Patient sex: F
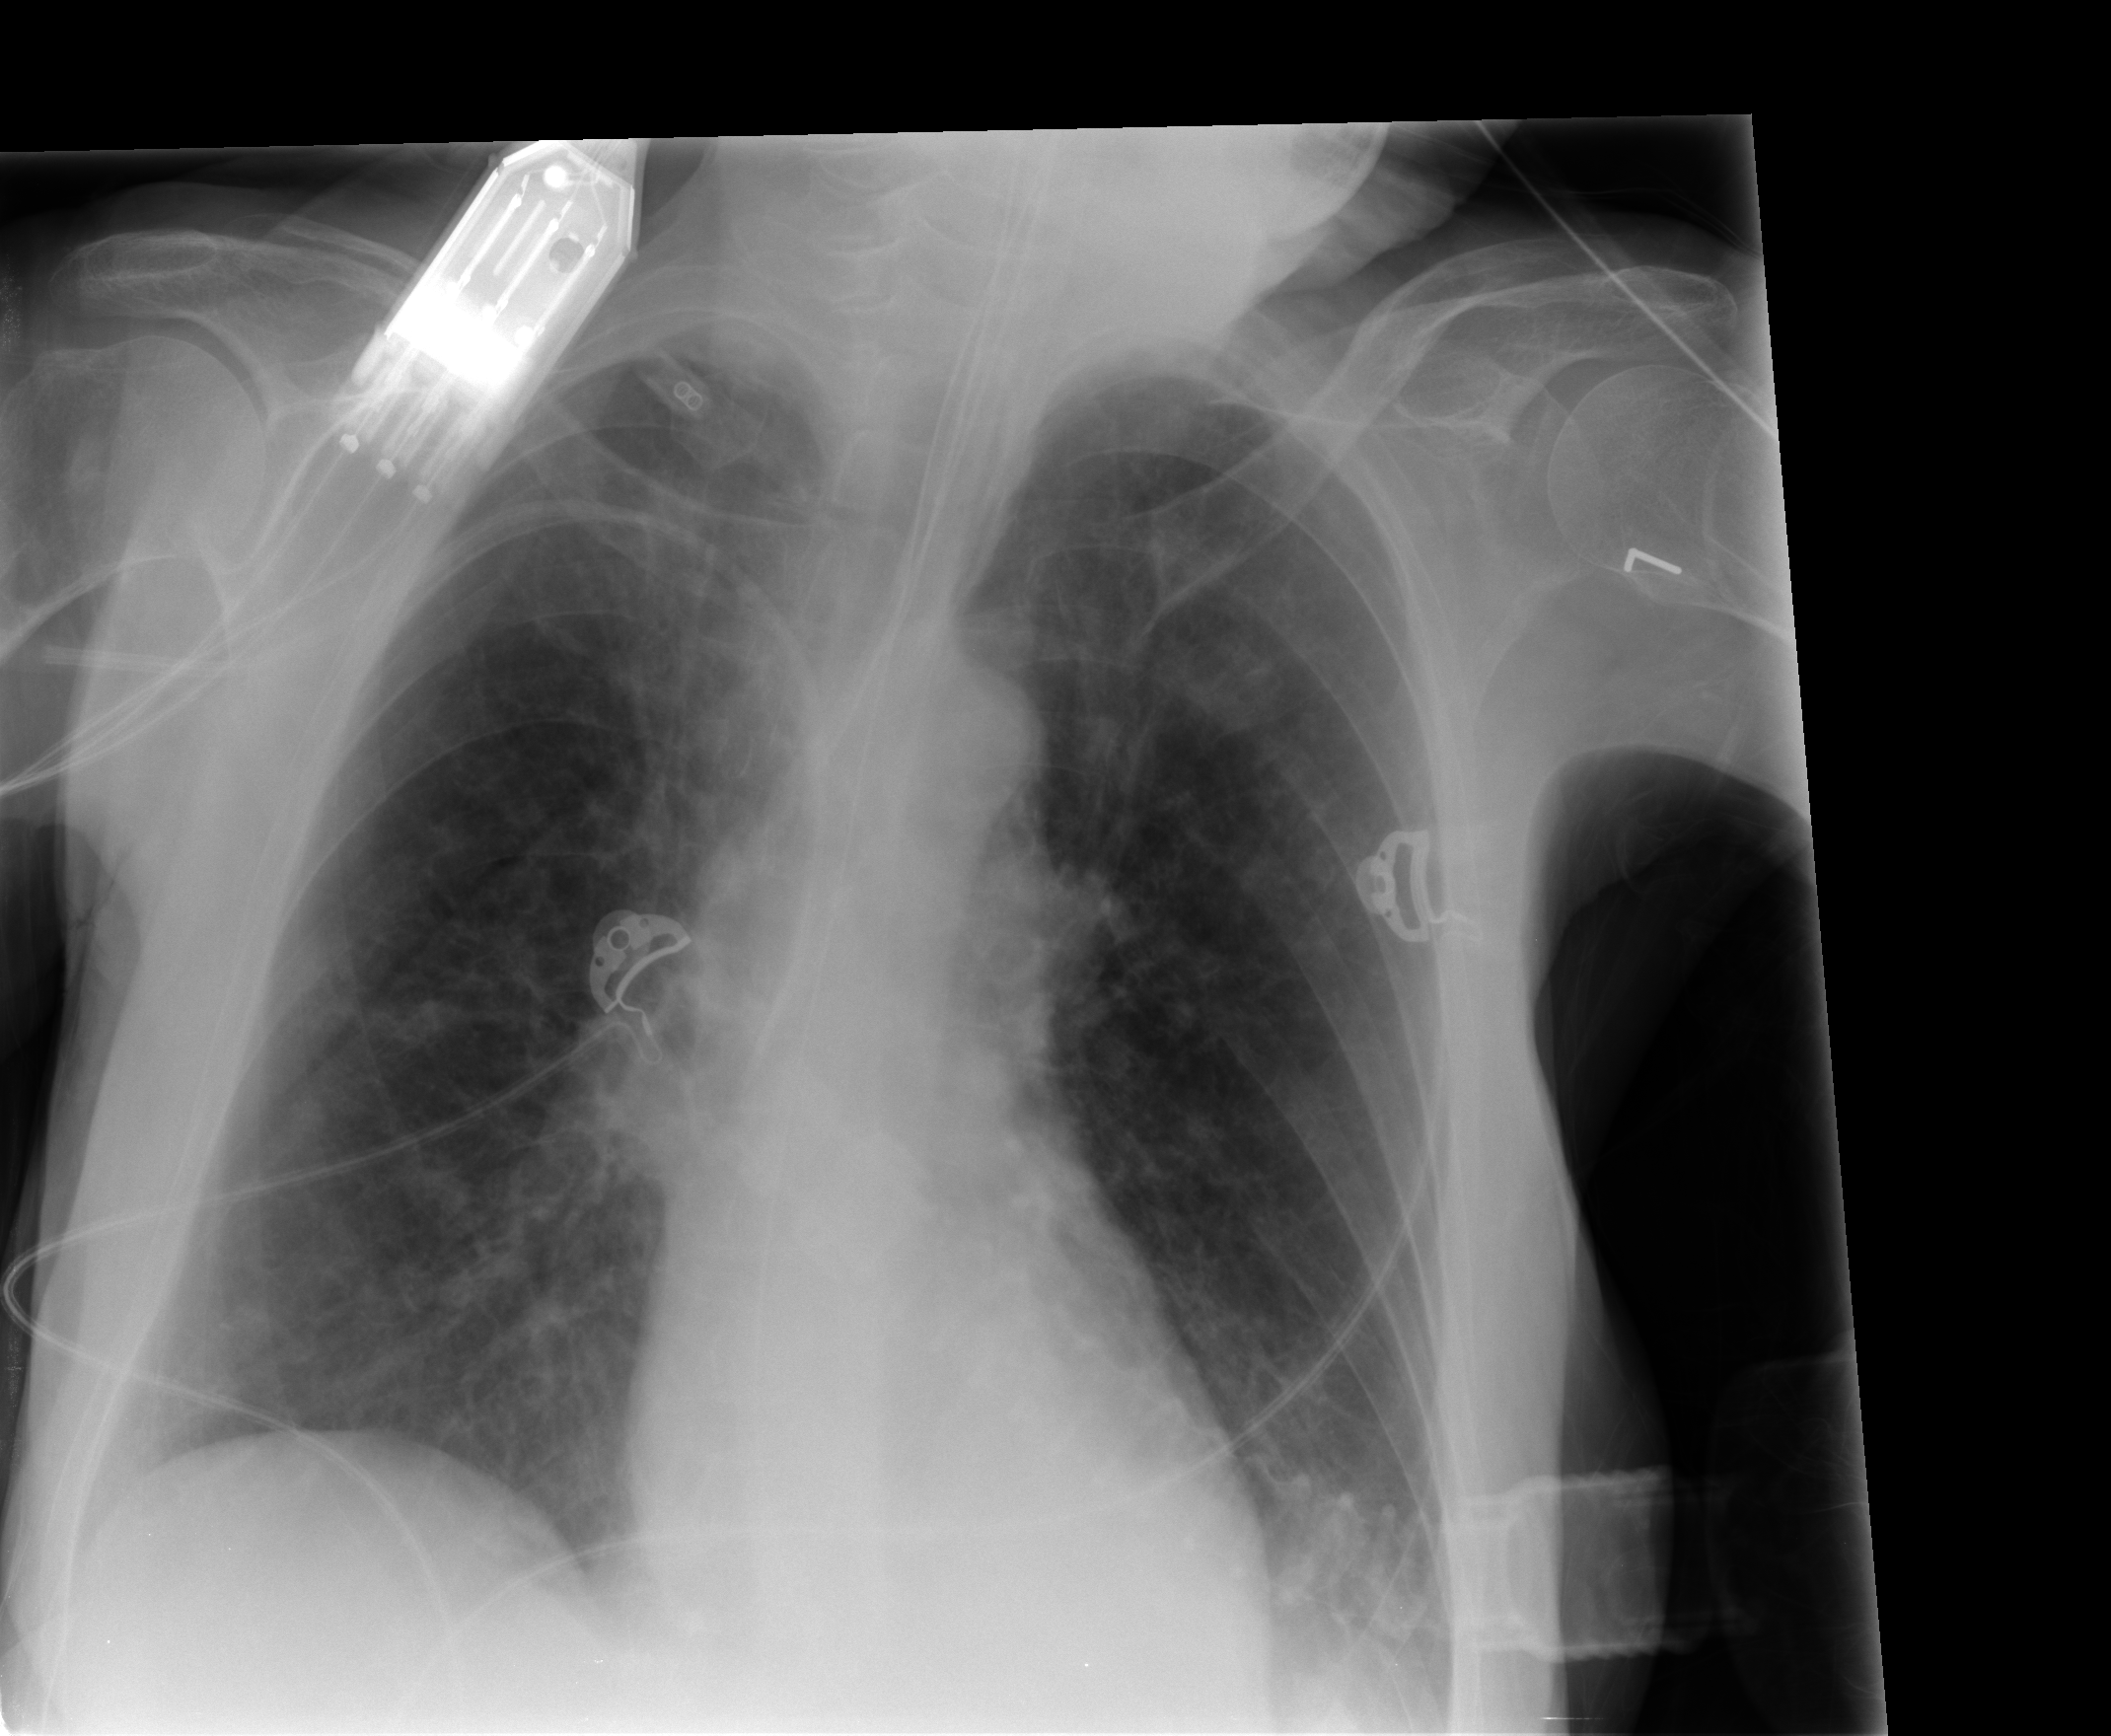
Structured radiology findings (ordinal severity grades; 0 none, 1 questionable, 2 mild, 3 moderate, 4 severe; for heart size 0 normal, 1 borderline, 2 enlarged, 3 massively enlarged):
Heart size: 0
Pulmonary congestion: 0
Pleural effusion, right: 0
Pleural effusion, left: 0
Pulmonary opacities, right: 0
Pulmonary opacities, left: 0
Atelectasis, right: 2
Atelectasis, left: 1